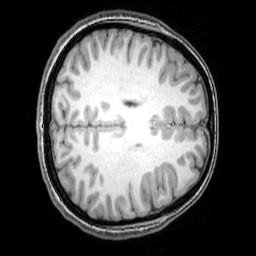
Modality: T1w
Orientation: axial
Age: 21
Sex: female
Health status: healthy
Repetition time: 0.081 s
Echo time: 0.037 s